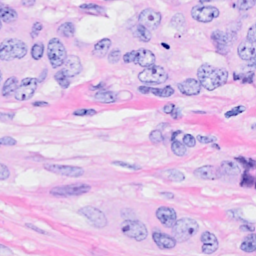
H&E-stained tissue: Breast